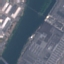
Land use / land cover: River